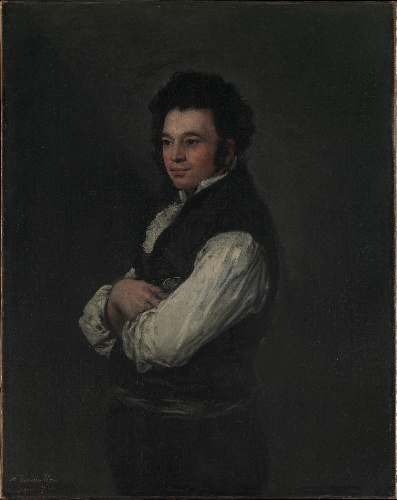
Title: Tiburcio Pérez y Cuervo (1785/86–1841), the Architect
Artist: Goya (Francisco de Goya y Lucientes)
Artist bio: Spanish, Fuendetodos 1746–1828 Bordeaux
Date: 1820
Object type: Painting
Classification: Paintings
Medium: Oil on canvas
Dimensions: 40 1/4 x 32 in. (102.2 x 81.3 cm)
Department: European Paintings
Credit line: Theodore M. Davis Collection, Bequest of Theodore M. Davis, 1915
Accession year: 1930
Repository: Metropolitan Museum of Art, New York, NY
Tags: Men|Portraits|Architects